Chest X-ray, AP view. Patient: 55 years old, sex F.
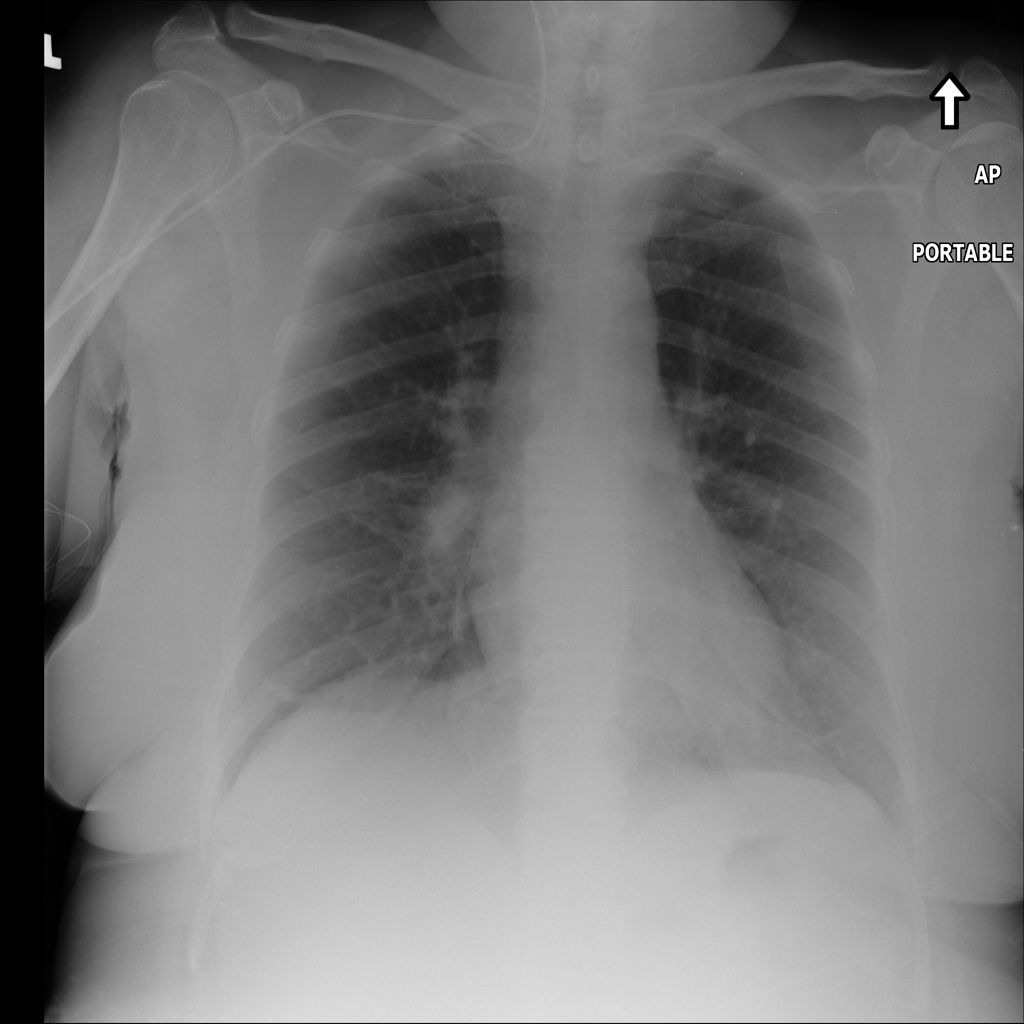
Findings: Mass